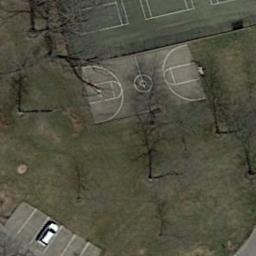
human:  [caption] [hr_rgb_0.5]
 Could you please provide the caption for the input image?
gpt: A basketball court on the lawn with some trees while a parking lot and some sport areas beside .

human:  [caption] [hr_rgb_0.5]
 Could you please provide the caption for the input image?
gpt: There are some small trees around the basketball court .

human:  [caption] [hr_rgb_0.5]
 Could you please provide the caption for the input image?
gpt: A car is in the vacant lot next to the basketball court .

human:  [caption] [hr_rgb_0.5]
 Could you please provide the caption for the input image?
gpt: There are one basketball courts and parking lot on the big lawns, Beside which are sparse trees .

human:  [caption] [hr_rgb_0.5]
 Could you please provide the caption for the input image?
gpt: There is a basketball court on the open place next to a parking lot .